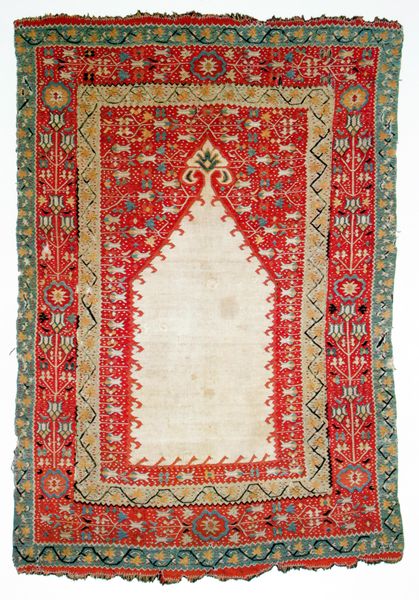
Titel: Gebetskelim
Standort: Berlin
Institution: Museum für Islamische Kunst
Schlagwörter: blau, weiß, gelb, grün, blume, blumen, braun, fenster, grau, lampe, licht, schwarz, tür, türkis, zeichen, blüten, haus, rot, tuch, muster, ornament, teppich, alt, rahmen, brücke, bestickt, fransen, gold, stickerei, stoff, blatt, pflanzen, borte, seide, kreis, rund, ranken, farben, linien, rand, wandteppich, wolle, symmetrie, dekor, floral, ornamente, verzierung, grun, foto, fotografie, rechtecke, nische, haken, motiv, moschee, orient, orientalisch, rechteck, linie, umrahmung, sterne, kreise, beten, gebet, lilie, ranke, fleck, photo, ornamental, flecken, geometrisch, arabisch, rechteckig, fäden, teppicht, gewebe, bänder, textil, fotographie, kunsthandwerk, blaß, wandbehang, geometrie, gewebt, quadrat, webteppich, islam, kelim, osmanisch, persien, weben, islamisch, byzanz, iran, teppcih, gebetsteppich, geknüpft, mekka, schlangenlinie, textilie, ausgebleicht, ausgefranzt, gebetsnische, rankenmuster, tuvh, weißa, b, stilisierte, stilisierte blüten, knüftteppich, rüng, rgrün, grpünn, 'schwarz, rand'grün